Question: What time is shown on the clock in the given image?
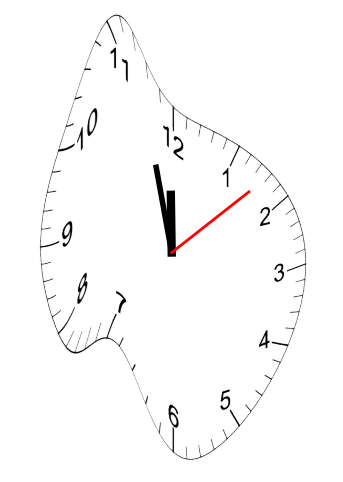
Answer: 11:57:08